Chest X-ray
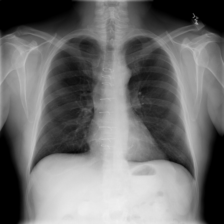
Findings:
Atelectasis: negative
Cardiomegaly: negative
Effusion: negative
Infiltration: negative
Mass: negative
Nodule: negative
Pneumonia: negative
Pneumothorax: negative
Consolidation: negative
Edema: negative
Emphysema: negative
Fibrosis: negative
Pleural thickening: negative
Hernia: negative